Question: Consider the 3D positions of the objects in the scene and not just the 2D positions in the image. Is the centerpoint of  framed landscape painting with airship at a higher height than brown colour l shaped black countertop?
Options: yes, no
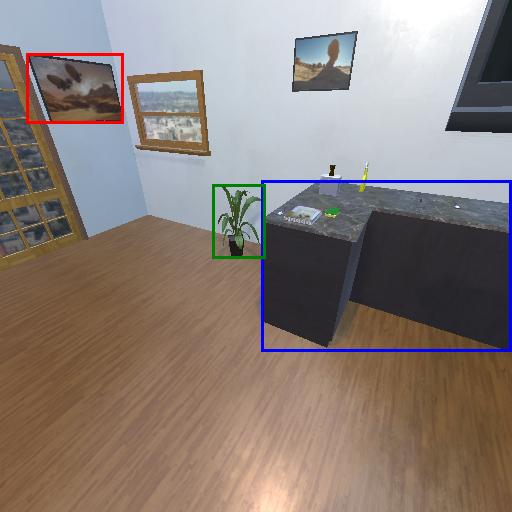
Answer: yes